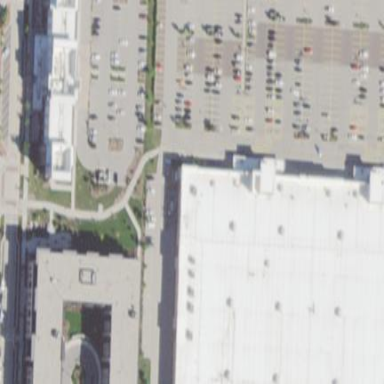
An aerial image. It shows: Building that houses supermarket.